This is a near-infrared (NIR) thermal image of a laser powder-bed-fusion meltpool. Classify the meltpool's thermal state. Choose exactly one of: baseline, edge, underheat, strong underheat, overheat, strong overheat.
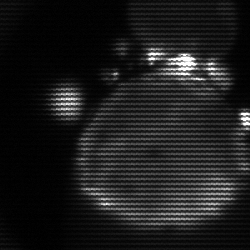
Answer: edge